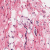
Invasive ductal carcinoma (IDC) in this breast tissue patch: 0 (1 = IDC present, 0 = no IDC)